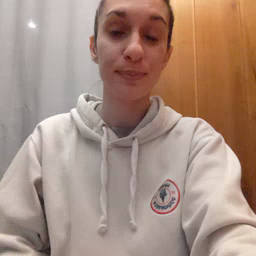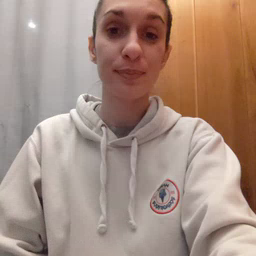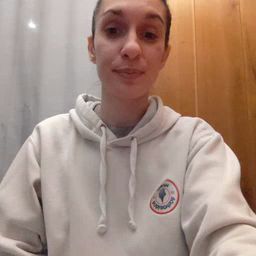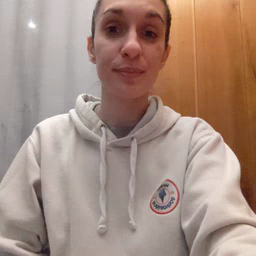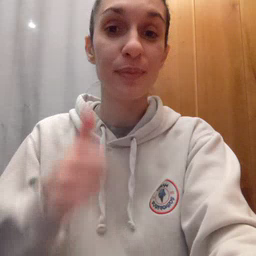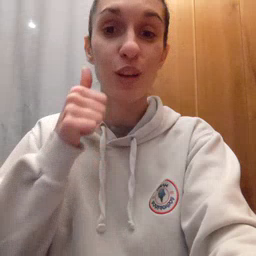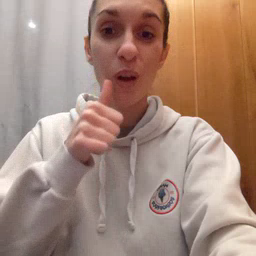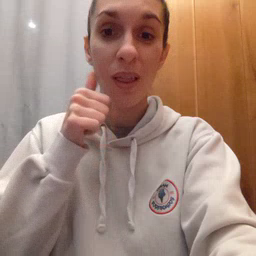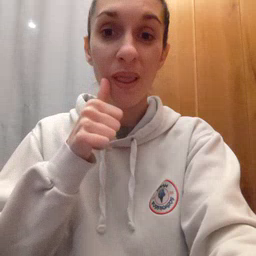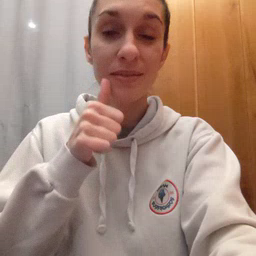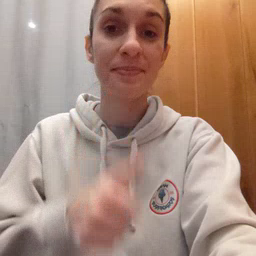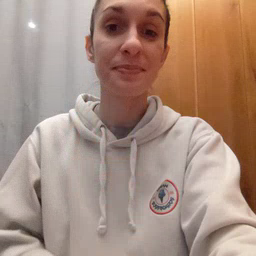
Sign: girl